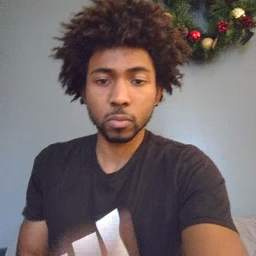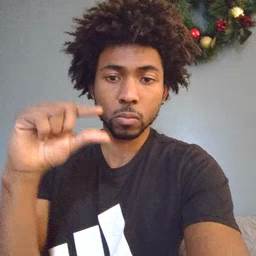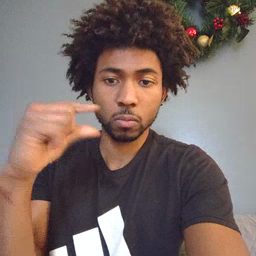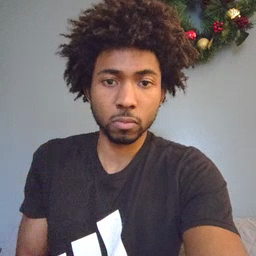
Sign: green